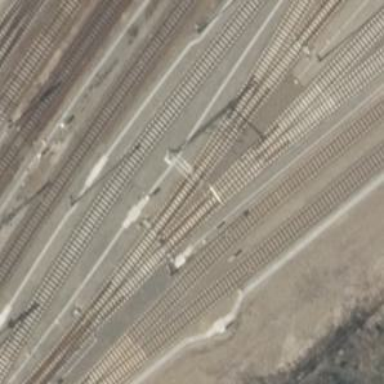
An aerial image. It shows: Railway switch.